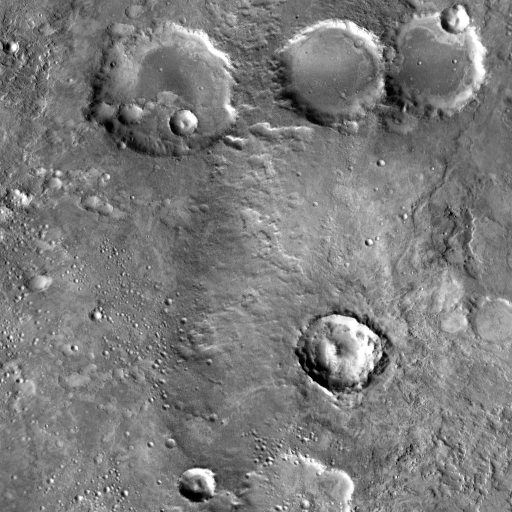
Crater classes present: Background, Other, Buried, Secondary